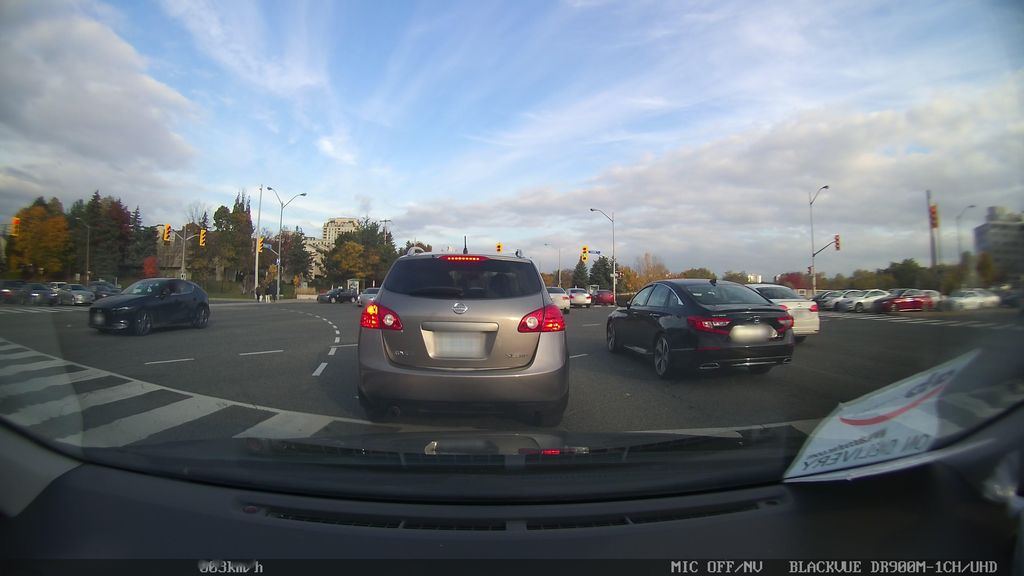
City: toronto